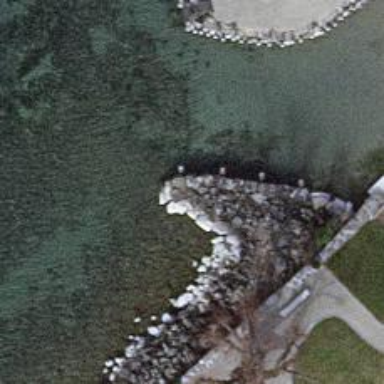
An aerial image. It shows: Breakwater structure.